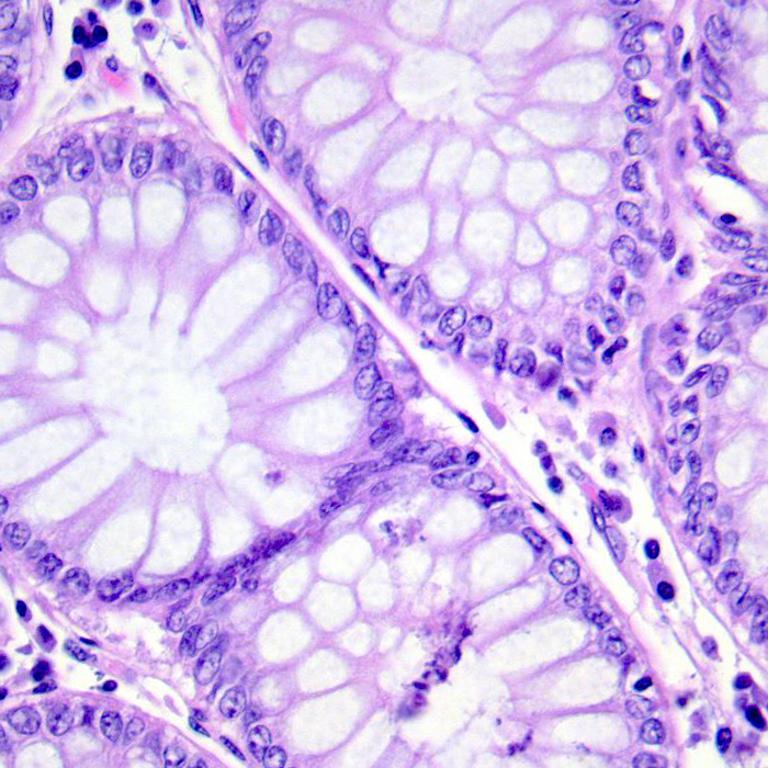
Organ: colon
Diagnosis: benign